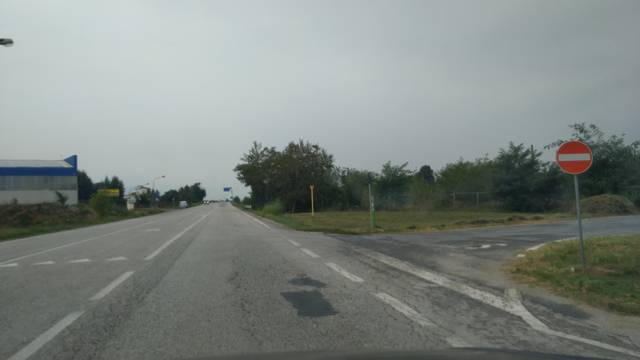
Region: Italy
Coordinates: 44.395, 7.579